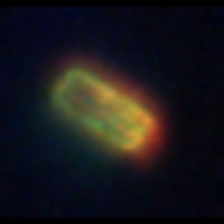
Taxon: Pennate
Group: Diatoms